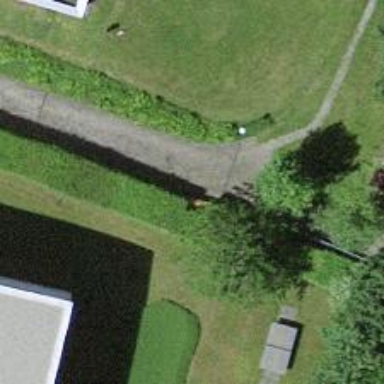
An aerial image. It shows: Road with steps.